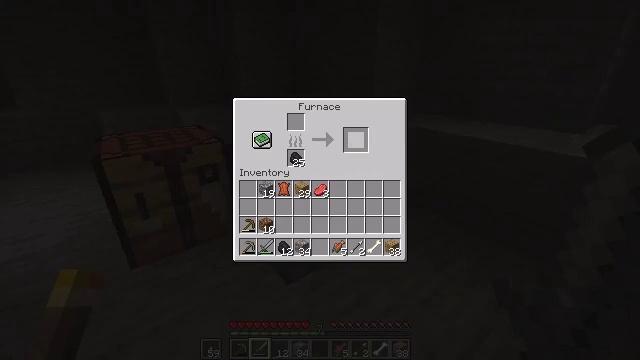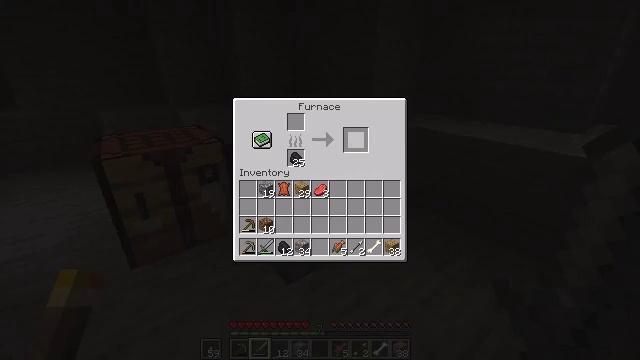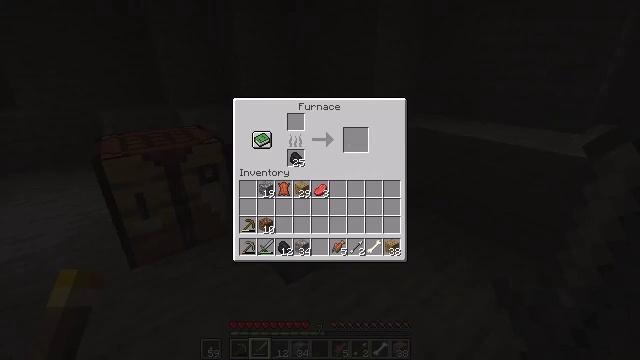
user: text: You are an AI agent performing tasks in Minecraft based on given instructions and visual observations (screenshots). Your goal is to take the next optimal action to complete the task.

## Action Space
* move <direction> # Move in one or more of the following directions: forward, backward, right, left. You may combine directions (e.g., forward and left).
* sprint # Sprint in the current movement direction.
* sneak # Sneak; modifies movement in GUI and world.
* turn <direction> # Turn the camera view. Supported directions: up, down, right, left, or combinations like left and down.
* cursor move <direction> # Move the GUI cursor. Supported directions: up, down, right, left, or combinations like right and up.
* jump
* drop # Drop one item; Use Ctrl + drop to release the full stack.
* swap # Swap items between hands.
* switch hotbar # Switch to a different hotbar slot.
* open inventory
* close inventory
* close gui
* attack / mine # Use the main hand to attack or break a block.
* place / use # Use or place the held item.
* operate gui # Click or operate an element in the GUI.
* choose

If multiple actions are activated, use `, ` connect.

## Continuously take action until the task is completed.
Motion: motion action
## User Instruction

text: Cook salmon to get cooked salmon.
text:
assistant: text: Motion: sneak
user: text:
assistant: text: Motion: sneak, cursor move left
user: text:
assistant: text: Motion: sneak